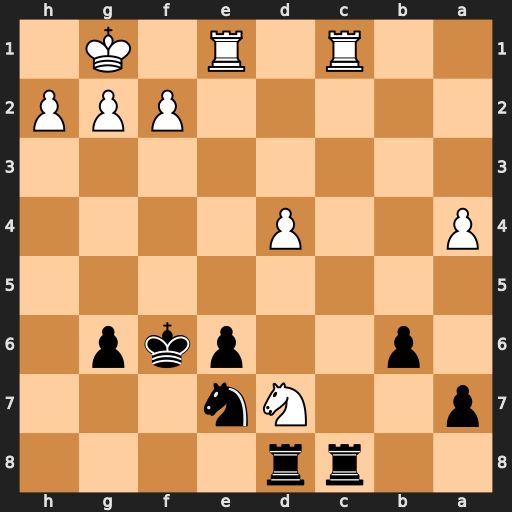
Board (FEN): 2rr4/p2Nn3/1p2pkp1/8/P2P4/8/5PPP/2R1R1K1
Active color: b
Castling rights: -
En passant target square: -
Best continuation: Rxd7 Rxc8 Nxc8